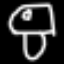
Label: mushroom